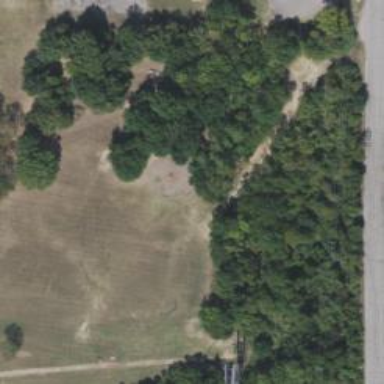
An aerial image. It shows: Disc golf hole as part of disc golf sport activity.